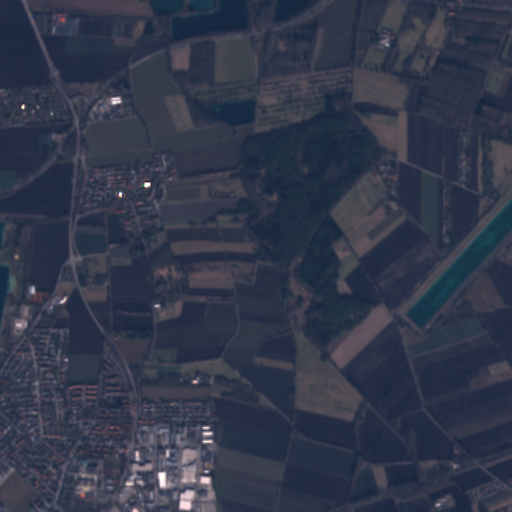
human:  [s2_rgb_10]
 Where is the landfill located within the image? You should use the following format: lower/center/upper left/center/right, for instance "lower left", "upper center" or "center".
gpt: The landfill is located in the lower right of the image.
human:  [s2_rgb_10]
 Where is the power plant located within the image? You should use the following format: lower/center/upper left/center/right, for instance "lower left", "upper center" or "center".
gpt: There is no power plant in the image.